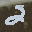
Label: 2